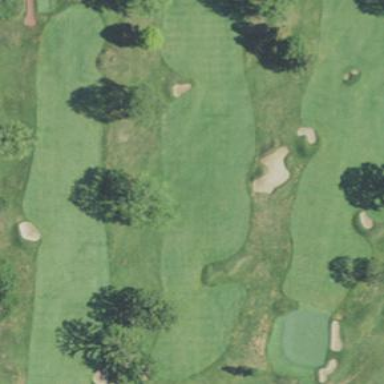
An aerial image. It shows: Scenic golf fairway.